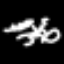
Label: squiggle